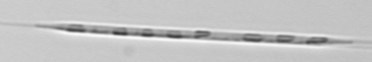
Label: Rhizosolenia